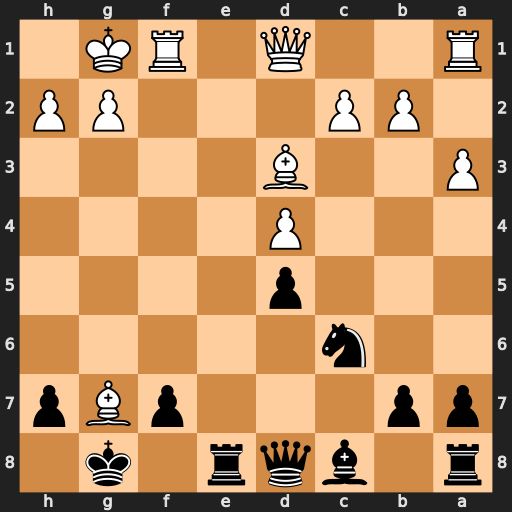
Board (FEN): r1bqr1k1/pp3pBp/2n5/3p4/3P4/P2B4/1PP3PP/R2Q1RK1
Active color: b
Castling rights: -
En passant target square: -
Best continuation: Kxg7 Qh5 f5